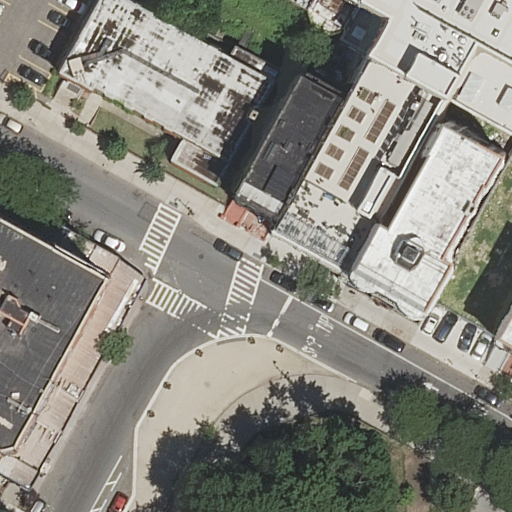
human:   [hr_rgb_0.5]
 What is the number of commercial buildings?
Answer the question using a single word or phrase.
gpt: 0

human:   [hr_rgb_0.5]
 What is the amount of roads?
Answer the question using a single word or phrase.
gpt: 4

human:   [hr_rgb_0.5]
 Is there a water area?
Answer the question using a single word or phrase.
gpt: no

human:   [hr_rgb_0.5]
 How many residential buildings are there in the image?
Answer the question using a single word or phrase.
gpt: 9

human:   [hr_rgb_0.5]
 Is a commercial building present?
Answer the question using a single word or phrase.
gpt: no

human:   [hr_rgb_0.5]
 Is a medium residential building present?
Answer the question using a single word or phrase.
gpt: yes

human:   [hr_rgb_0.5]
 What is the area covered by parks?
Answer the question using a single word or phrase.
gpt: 186m2

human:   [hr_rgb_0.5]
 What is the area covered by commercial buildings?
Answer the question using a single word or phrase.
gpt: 0m2

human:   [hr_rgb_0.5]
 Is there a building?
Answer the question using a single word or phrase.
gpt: yes

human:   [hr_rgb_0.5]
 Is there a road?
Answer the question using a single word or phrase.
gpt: yes

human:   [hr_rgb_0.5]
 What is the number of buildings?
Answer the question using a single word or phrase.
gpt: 9

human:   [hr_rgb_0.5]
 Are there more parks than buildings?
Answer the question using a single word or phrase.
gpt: no

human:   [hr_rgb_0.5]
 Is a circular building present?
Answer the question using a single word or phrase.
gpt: no

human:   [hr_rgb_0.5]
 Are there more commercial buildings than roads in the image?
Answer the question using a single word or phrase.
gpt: no

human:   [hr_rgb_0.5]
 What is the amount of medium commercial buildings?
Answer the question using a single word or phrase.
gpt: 0

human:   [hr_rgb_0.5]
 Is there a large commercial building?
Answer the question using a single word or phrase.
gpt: no

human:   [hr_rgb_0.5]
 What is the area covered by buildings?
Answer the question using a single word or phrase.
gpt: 2440m2

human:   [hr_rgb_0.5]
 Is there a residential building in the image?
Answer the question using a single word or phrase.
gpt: yes

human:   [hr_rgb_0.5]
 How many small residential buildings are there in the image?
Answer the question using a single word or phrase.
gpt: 3

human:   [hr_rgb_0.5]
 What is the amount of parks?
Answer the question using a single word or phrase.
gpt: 1

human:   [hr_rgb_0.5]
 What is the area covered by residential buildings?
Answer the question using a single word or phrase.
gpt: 2440m2

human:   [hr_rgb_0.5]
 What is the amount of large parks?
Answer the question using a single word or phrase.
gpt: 0

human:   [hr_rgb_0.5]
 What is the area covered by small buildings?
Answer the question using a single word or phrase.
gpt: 13m2

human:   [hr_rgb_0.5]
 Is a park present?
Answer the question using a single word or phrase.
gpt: yes

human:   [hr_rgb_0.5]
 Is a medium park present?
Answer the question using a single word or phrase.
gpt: yes

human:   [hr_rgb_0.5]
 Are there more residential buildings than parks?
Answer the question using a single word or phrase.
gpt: yes

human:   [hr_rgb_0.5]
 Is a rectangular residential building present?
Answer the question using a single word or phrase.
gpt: yes

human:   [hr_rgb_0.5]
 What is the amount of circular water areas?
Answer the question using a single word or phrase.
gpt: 0

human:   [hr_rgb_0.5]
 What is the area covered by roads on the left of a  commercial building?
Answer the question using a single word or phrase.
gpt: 0m2

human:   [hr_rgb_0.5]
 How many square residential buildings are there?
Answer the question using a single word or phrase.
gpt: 0

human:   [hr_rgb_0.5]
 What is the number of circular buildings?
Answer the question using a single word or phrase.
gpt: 0

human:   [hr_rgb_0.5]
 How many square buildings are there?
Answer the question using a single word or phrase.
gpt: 0

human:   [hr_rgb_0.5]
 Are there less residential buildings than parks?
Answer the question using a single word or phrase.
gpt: no

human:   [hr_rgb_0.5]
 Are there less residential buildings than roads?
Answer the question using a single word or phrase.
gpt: no

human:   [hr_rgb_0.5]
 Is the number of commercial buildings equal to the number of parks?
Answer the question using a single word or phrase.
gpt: no

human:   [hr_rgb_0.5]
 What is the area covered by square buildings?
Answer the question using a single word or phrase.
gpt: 0m2

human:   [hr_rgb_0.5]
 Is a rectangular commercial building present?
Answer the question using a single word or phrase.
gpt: no

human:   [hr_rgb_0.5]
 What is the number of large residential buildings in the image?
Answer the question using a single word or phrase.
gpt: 2

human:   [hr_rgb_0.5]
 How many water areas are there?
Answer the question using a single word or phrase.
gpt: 0

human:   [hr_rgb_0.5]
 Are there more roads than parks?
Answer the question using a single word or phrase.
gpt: yes

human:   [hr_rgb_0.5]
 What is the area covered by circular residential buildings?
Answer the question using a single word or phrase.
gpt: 0m2

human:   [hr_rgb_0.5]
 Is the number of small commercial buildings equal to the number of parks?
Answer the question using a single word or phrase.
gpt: no

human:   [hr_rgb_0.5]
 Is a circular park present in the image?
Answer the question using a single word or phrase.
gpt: no

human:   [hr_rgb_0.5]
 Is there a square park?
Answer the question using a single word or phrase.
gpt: no

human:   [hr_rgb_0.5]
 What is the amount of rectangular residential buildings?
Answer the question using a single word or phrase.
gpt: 7

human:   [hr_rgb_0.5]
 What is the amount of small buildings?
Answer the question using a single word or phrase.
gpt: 3

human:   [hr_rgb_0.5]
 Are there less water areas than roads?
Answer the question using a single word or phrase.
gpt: yes

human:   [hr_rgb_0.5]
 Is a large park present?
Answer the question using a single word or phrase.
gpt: no

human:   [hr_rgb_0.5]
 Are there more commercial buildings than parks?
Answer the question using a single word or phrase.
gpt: no

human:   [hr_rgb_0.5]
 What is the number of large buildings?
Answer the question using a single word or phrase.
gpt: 2

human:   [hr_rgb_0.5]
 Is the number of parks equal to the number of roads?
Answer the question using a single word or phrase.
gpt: no

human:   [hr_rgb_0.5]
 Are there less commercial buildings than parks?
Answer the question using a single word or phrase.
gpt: yes

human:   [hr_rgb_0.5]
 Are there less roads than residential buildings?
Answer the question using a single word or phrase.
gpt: yes

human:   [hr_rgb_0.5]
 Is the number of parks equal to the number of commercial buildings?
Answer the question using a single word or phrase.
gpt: no

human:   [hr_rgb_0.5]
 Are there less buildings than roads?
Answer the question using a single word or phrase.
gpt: no

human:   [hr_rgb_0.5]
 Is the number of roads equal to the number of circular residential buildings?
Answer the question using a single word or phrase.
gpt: no

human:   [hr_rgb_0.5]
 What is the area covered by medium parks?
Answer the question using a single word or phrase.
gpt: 186m2

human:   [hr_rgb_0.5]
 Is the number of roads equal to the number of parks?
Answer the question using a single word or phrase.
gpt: no

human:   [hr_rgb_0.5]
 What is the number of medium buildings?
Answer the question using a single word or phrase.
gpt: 4

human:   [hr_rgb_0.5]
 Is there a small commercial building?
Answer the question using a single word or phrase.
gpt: no

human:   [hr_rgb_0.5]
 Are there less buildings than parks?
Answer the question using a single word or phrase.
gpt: no

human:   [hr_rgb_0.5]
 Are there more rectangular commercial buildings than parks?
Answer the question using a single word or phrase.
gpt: no

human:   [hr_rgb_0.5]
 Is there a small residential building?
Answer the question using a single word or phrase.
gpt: yes

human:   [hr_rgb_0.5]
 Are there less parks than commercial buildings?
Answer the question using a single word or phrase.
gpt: no